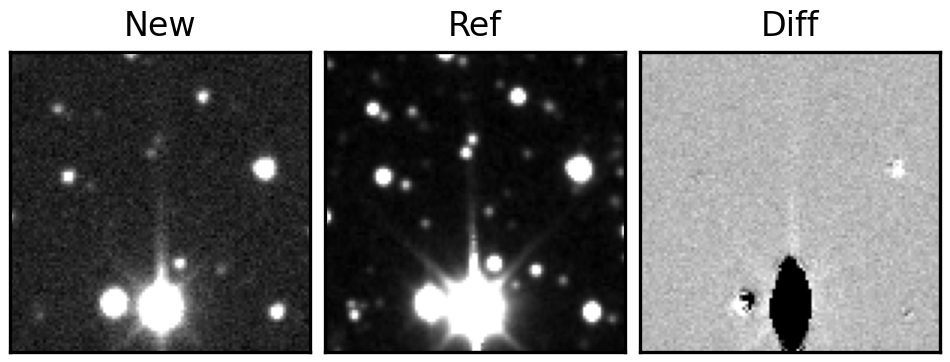
Label: bogus